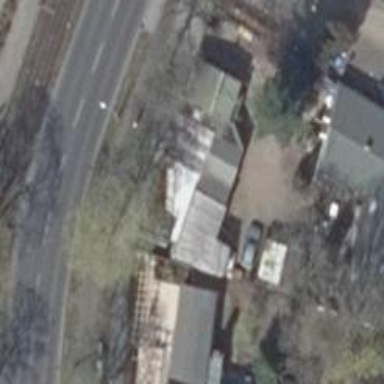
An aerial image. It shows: Greengrocer shop.